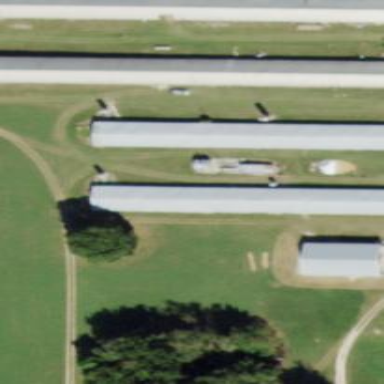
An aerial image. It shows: Poultry farmyard is depicted in the image.